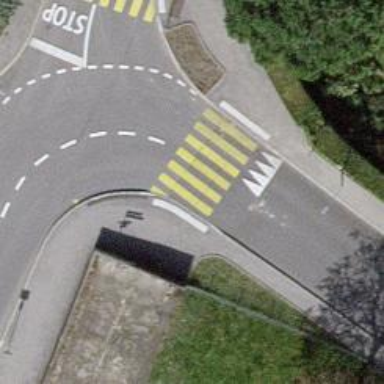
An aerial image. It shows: Zebra crossing on the road.